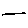
Label: line